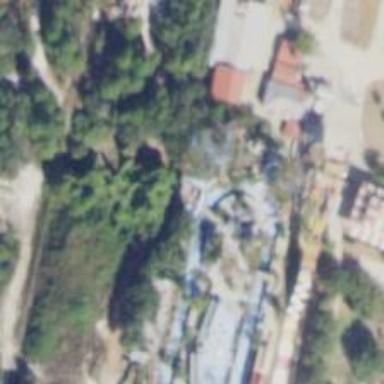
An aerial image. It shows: Water slide attraction.